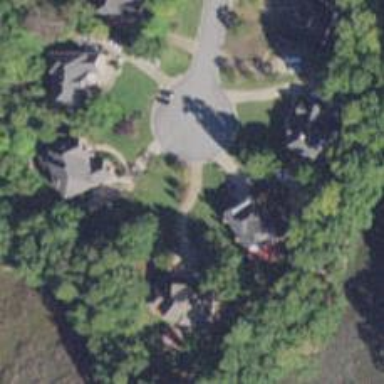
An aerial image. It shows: Driveway leading to service road.